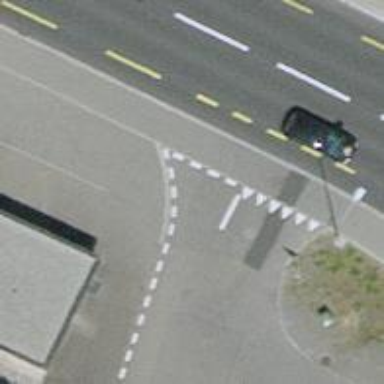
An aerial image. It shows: Road with "give way" sign.